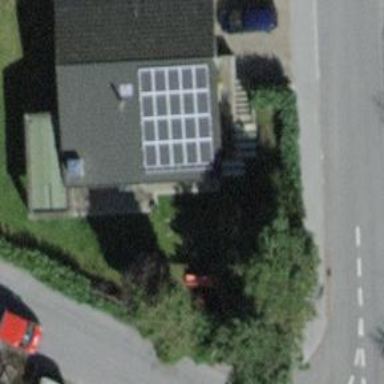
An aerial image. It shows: Simple house.